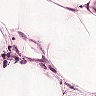
Metastatic tissue present: no